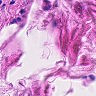
Metastatic tissue present: no